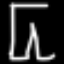
Label: pants